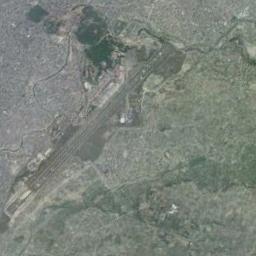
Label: airport